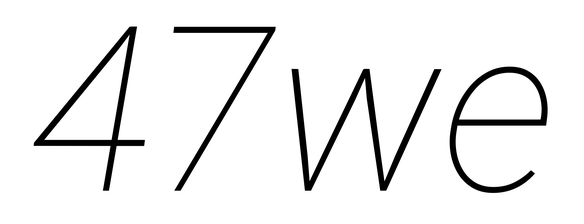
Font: Roboto-Italic_Thin_Italic